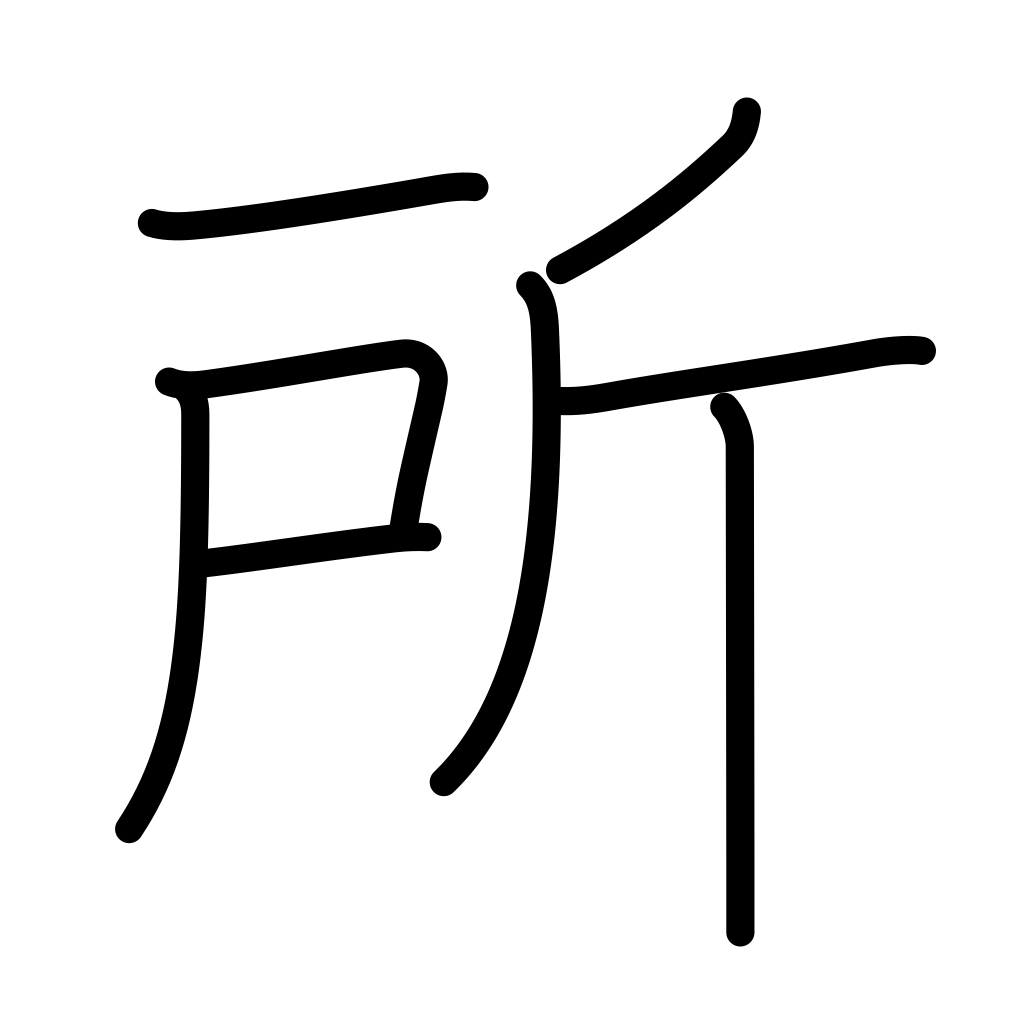
Meaning: place, extent